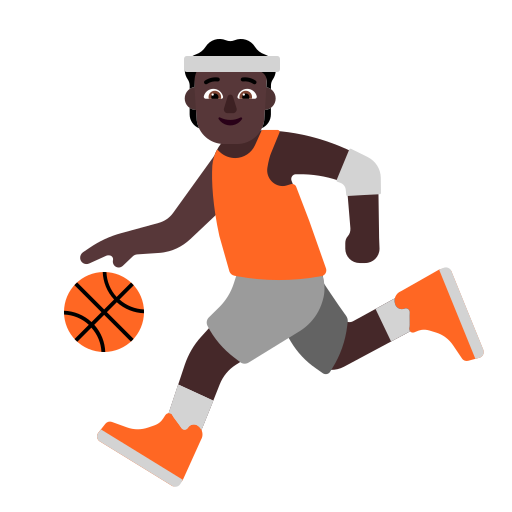
person bouncing ball flat dark